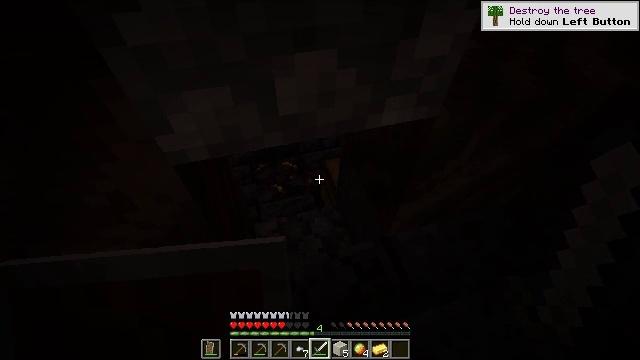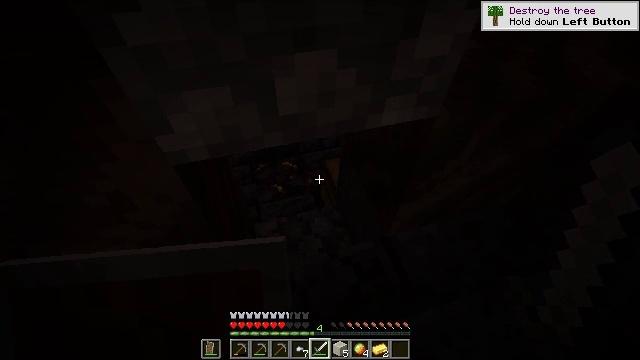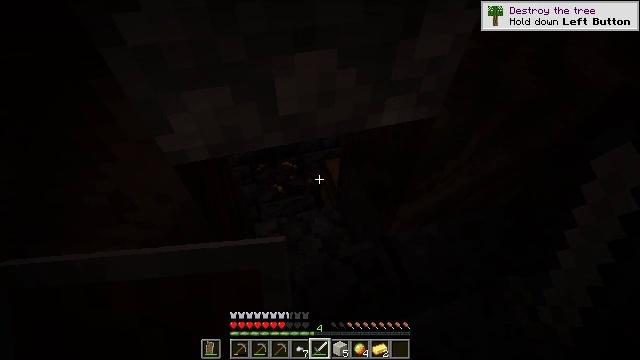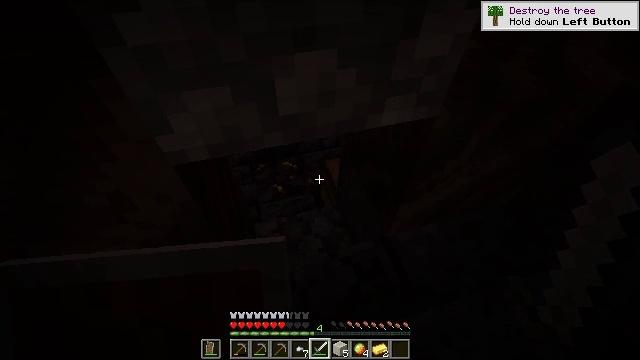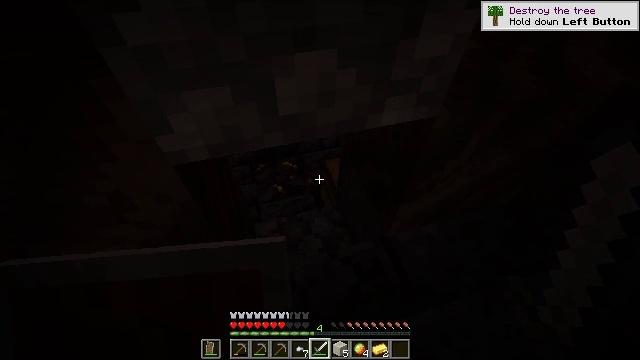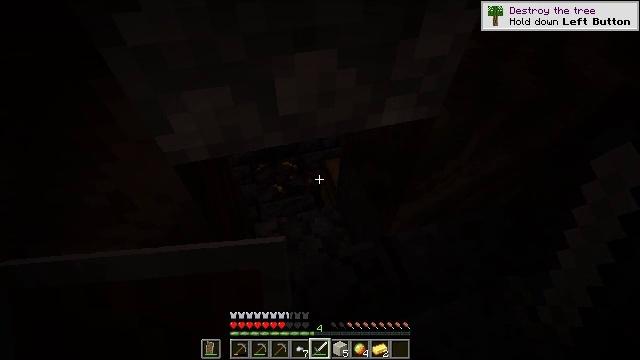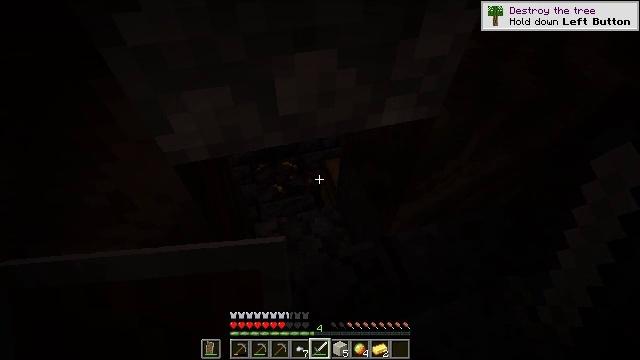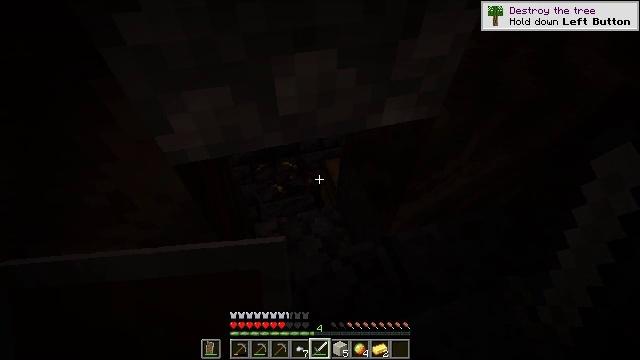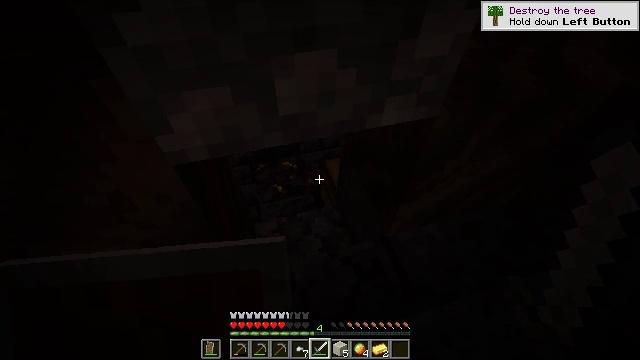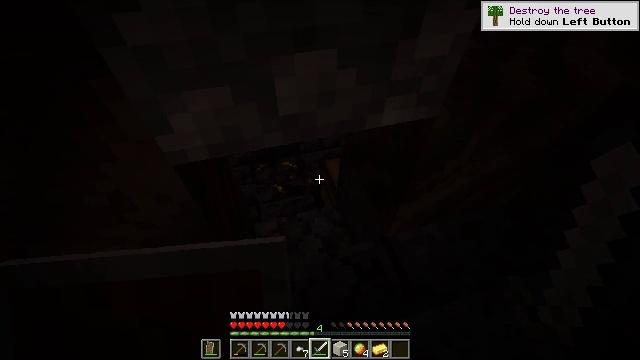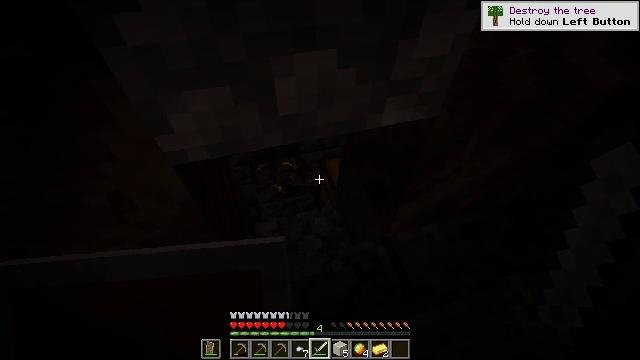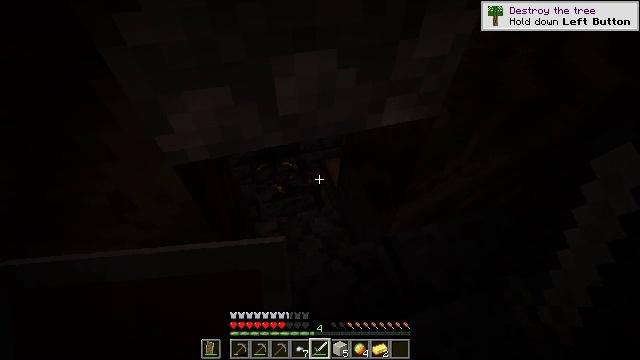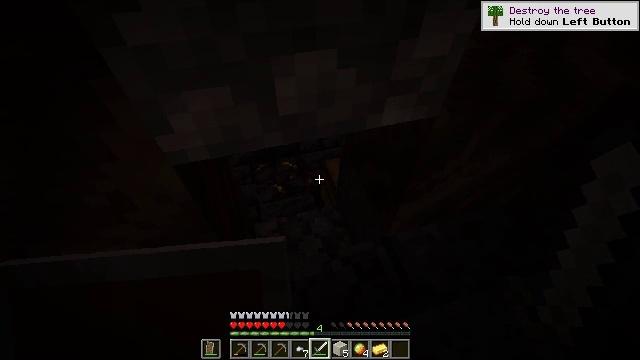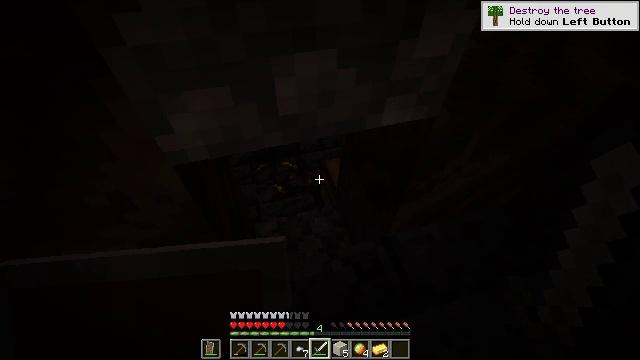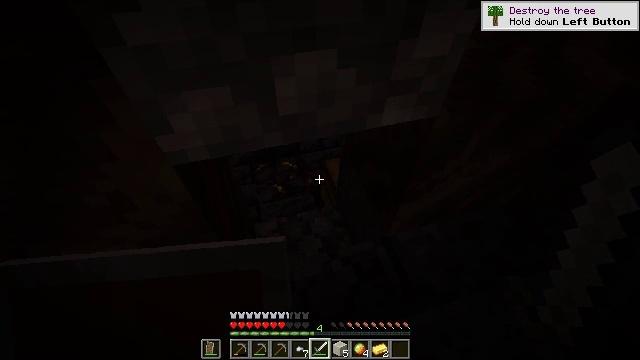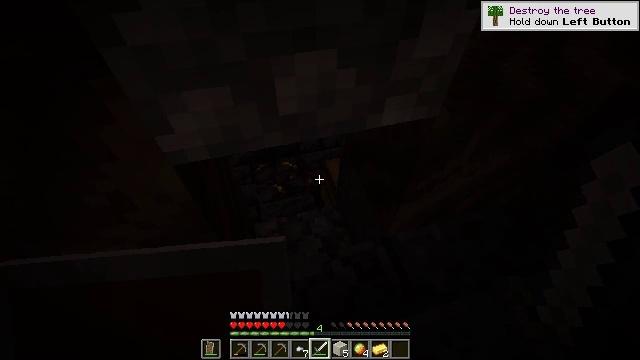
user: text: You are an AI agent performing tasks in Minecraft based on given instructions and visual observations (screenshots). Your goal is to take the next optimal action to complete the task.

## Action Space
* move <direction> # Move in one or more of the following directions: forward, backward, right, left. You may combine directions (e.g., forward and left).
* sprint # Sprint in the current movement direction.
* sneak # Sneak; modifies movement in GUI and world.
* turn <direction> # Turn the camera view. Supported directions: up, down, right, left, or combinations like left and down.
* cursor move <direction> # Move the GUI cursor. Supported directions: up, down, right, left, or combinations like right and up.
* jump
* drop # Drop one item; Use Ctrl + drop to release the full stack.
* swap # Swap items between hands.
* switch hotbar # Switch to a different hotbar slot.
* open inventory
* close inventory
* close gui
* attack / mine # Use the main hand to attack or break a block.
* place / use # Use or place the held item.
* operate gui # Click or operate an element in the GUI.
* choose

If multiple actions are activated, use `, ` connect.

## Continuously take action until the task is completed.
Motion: motion action
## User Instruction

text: Break the polished blackstone bricks for materials.
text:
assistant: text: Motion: no_op
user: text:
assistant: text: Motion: no_op
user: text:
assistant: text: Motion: no_op
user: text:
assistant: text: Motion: no_op
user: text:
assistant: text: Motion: no_op
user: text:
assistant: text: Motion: no_op
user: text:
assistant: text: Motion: no_op
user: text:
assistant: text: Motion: no_op
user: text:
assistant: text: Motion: no_op
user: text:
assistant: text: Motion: no_op
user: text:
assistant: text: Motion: no_op
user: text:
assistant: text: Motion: no_op
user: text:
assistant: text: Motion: no_op
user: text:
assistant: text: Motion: no_op
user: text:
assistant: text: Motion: no_op
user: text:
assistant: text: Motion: no_op
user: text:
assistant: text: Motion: no_op
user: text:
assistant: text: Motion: no_op
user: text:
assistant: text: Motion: no_op
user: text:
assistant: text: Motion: no_op
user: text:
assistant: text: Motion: no_op
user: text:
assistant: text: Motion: no_op
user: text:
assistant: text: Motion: no_op
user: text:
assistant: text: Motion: no_op
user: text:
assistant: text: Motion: no_op
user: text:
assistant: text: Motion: no_op
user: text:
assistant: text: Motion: no_op
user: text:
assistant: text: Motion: no_op
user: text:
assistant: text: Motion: no_op
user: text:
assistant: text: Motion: no_op